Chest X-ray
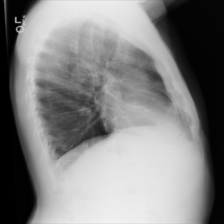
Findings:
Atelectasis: positive
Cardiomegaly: negative
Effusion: negative
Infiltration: negative
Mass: positive
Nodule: negative
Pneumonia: negative
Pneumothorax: negative
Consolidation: negative
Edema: negative
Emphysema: negative
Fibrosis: negative
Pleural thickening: negative
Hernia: negative